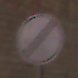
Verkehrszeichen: EndeSaemtlicherBegrenzungen
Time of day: MorningAfternoon
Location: Outdoor (Urban)
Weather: Clear
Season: NotSpecified
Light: Natural